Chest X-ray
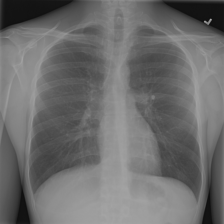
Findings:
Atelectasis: negative
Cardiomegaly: negative
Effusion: negative
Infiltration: negative
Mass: negative
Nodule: negative
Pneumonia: negative
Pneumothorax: negative
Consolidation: negative
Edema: negative
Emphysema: negative
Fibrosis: negative
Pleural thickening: negative
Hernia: negative